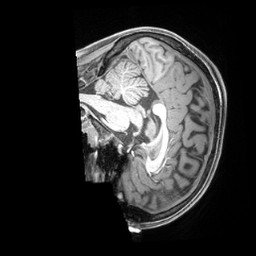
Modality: T1w
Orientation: sagittal
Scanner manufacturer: siemens
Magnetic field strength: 3 T
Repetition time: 2.4 s
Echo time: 0.00224 s